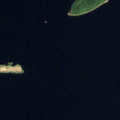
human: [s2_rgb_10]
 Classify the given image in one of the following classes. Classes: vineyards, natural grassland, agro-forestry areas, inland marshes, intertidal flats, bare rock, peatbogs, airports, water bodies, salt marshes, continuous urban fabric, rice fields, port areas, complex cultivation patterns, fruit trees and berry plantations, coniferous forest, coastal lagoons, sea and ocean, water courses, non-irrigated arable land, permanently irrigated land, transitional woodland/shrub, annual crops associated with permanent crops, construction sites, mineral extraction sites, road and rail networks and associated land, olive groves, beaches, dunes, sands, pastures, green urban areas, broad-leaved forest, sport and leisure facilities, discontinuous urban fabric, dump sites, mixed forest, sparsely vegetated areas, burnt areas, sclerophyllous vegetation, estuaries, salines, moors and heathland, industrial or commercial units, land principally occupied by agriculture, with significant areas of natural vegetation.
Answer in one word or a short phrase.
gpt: water bodies